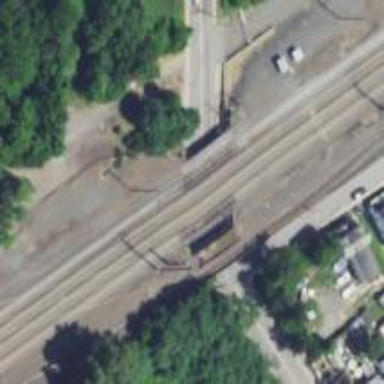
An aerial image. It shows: Bridge over railway siding.